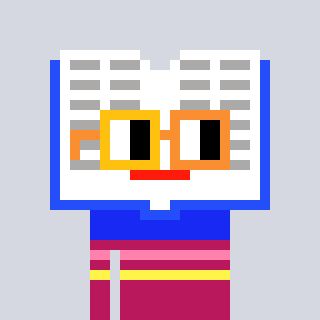
a pixel art character with square yellow and orange glasses, a dictionary-shaped head and a darkpink-colored body on a cool background